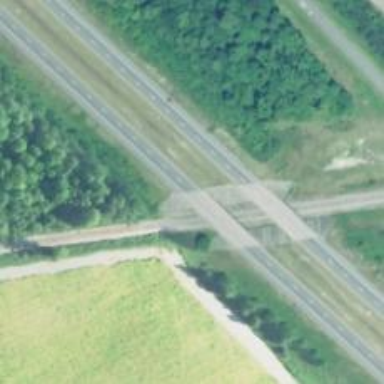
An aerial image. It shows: Motorway.